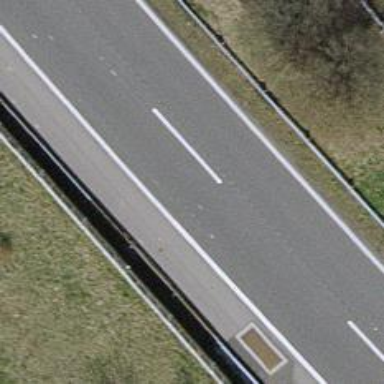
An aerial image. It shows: Motorway.